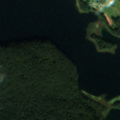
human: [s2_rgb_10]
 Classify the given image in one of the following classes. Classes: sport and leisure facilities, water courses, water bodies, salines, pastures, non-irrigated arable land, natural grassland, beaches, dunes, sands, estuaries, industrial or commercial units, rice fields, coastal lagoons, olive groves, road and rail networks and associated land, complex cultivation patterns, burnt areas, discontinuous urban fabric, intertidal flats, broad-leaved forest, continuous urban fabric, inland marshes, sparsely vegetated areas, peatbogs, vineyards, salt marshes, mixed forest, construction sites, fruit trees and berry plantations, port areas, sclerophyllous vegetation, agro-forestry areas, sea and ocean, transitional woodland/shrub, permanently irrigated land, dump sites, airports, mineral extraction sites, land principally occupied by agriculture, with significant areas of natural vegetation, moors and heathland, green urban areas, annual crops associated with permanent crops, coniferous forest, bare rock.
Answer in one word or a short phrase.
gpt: complex cultivation patterns, coniferous forest, water bodies